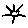
Label: sun